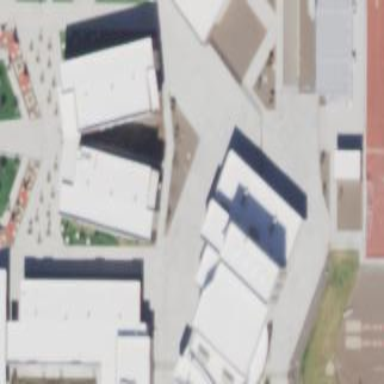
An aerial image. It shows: School building.